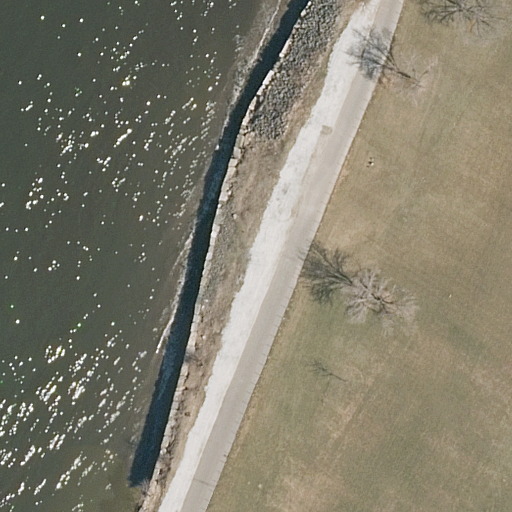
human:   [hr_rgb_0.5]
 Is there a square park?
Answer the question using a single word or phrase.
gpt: no

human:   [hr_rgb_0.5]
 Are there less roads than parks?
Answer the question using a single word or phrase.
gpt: no

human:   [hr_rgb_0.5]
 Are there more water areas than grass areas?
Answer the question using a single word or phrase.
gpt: no

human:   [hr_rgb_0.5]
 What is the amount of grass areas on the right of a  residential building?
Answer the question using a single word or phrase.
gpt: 0

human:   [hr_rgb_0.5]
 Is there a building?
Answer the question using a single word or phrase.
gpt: no

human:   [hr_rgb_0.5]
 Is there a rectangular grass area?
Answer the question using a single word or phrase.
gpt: yes

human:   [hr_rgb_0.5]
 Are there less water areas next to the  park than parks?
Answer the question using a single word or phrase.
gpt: no

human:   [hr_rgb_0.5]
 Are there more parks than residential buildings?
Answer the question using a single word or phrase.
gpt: yes

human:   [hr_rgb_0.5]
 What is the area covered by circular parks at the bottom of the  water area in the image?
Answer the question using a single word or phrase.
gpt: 0m2

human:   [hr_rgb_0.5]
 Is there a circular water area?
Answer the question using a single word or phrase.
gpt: no

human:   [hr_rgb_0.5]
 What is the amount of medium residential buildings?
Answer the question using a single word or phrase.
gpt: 0

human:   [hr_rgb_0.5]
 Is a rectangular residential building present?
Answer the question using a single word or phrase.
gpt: no

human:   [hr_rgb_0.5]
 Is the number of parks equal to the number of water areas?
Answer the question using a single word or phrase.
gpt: yes

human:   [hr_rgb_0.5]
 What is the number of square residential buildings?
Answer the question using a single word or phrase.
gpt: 0

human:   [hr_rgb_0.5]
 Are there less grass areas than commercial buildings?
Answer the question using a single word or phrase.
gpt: no

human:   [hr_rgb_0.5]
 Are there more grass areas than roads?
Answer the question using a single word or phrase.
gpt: no

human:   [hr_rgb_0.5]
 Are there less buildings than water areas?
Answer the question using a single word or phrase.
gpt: yes

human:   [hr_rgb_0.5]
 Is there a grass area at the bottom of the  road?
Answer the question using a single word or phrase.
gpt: no

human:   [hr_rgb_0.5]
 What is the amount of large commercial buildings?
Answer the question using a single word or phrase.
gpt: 0

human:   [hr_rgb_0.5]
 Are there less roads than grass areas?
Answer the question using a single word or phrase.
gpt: no

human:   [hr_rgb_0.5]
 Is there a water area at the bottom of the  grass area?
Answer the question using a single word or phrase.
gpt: yes

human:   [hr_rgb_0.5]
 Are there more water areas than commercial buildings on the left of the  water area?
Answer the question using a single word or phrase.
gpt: yes

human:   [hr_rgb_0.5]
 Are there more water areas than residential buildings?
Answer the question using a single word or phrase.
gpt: yes

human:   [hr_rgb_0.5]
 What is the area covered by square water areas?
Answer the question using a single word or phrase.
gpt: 0m2

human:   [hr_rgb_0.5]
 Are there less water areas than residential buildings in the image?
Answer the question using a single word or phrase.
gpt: no

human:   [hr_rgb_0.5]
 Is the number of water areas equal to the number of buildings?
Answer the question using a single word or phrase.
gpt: no

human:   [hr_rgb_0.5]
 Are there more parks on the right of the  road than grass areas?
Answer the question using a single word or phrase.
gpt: no

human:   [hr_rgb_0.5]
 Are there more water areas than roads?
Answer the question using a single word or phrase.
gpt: no

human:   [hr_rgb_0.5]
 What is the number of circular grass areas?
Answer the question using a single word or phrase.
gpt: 0

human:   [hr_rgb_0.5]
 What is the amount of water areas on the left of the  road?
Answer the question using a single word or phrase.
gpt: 0

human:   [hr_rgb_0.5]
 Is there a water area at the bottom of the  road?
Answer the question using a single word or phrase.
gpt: no

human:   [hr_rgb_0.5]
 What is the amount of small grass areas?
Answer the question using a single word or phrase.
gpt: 0

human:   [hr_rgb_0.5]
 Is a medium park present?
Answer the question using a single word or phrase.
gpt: no

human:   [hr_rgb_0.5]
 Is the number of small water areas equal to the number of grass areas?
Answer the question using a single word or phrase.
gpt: no

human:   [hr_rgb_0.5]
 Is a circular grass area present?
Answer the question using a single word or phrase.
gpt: no

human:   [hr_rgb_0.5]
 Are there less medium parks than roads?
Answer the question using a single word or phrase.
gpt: yes